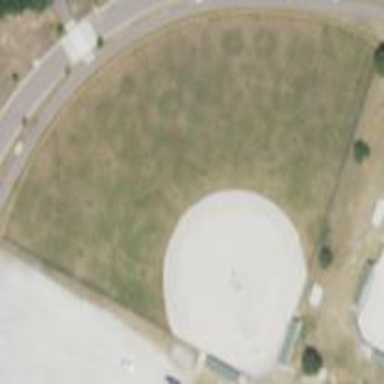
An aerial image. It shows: Baseball pitch for leisure land.